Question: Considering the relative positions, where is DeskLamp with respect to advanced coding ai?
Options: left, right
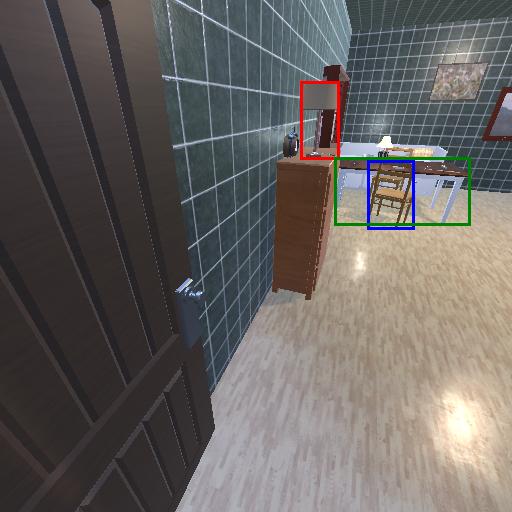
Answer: left